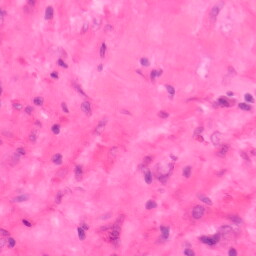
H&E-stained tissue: Colon